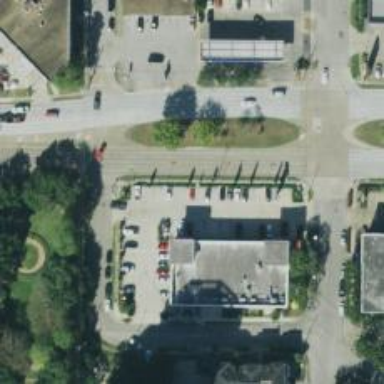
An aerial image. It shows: Parking space.